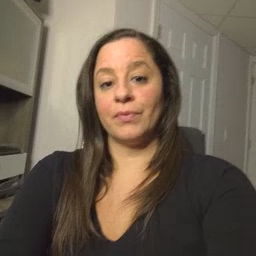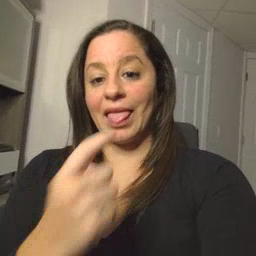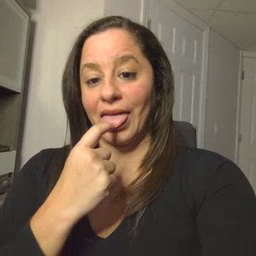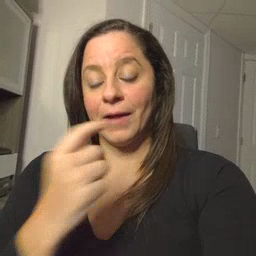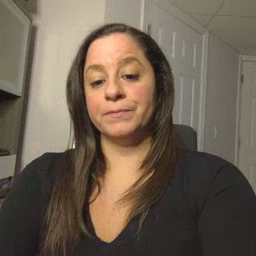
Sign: tongue